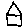
Label: house